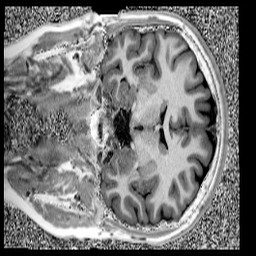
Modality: UNIT1
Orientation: coronal
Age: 14
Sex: female
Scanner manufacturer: siemens
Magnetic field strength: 3 T
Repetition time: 4 s
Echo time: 0.00303 s